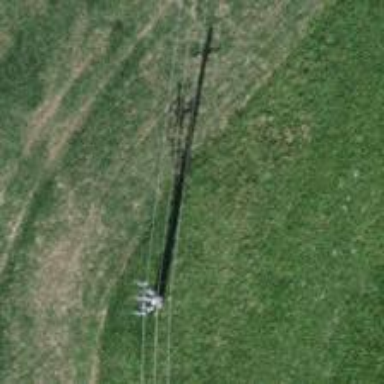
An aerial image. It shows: Power pole.